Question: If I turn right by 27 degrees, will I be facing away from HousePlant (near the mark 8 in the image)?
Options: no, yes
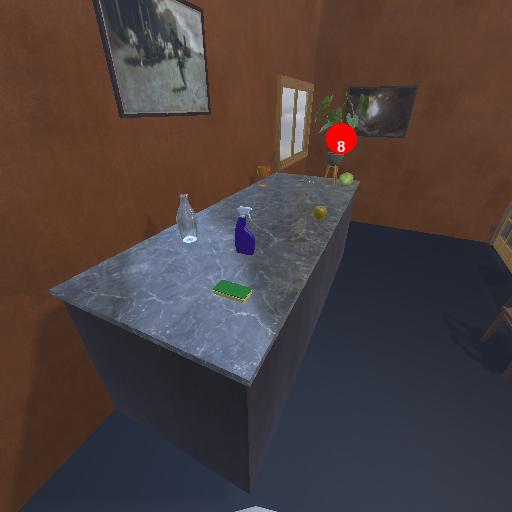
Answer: no